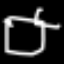
Label: square